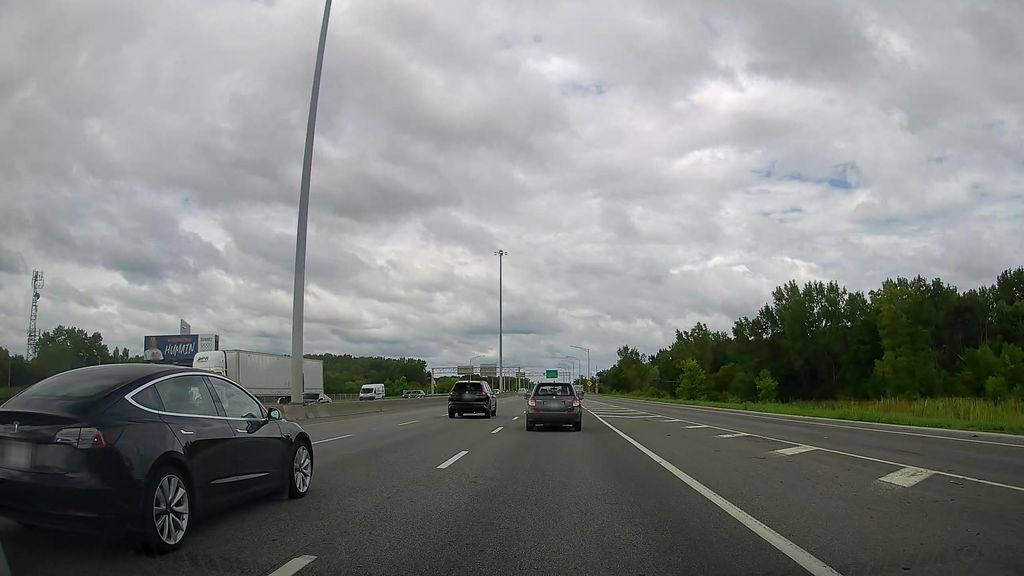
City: montreal